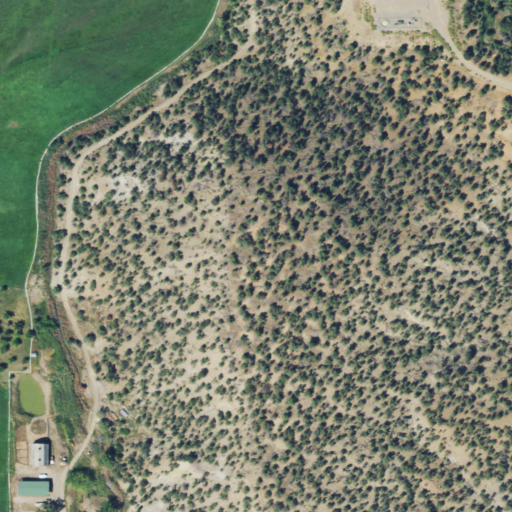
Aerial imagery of mountain in Colorado named Haystack Mountain containing evergreen forest, shrub, pasture, open development, and low intensity development